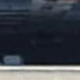
Vehicle type: Car